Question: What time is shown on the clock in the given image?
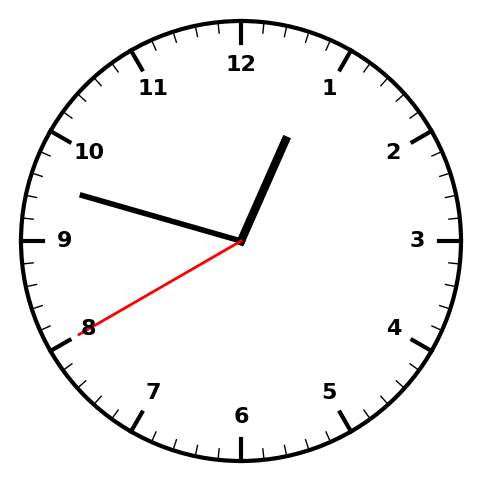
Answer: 12:47:40